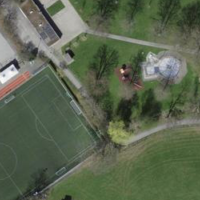
EUNIS habitat code: 53
Species observed at this site:
Hedera helix
Cynosurus cristatus
Dactylis glomerata
Prunus padus